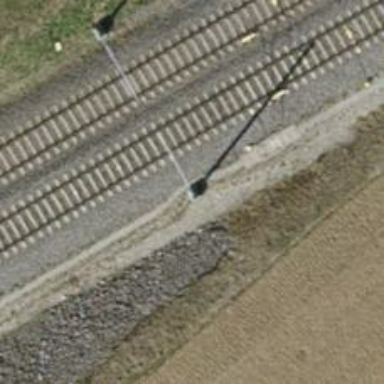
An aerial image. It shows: Catenary mast for power lines.